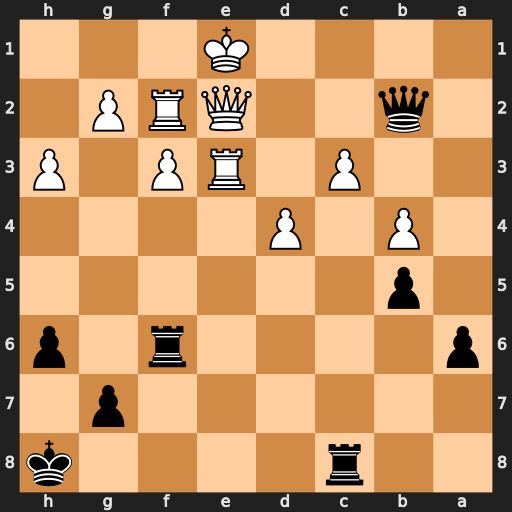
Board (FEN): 2r4k/6p1/p4r1p/1p6/1P1P4/2P1RP1P/1q2QRP1/4K3
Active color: b
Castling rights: -
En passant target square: -
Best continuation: Qc1+ Qd1 Qxe3+